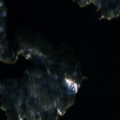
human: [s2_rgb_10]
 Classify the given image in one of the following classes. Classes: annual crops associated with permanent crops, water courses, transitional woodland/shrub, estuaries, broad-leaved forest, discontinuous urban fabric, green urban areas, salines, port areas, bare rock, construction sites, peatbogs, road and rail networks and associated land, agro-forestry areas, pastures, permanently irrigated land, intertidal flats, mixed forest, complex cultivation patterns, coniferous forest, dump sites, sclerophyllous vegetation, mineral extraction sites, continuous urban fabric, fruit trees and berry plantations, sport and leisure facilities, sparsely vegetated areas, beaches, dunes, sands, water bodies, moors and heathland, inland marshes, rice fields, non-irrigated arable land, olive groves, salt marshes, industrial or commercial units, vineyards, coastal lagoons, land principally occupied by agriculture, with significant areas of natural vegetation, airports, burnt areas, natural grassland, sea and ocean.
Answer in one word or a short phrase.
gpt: discontinuous urban fabric, coniferous forest, water bodies